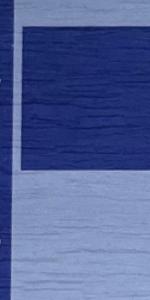
Label: Empty